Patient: sex F, age 63
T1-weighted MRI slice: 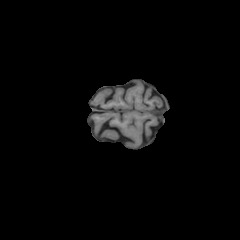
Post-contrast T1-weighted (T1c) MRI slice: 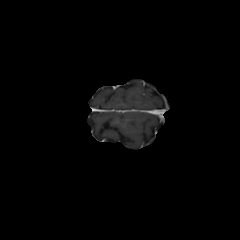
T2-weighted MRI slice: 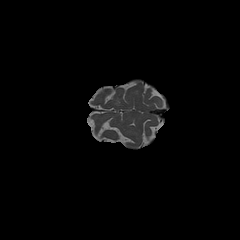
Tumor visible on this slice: no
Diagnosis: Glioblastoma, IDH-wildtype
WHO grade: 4